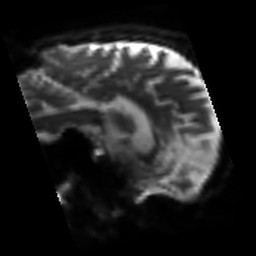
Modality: sbref
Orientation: sagittal
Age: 58
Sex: male
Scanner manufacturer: siemens
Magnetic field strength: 3 T
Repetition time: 3.2 s
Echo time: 0.081 s